Field crop: tomato
Growth stage: 2
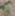
Species: solanum